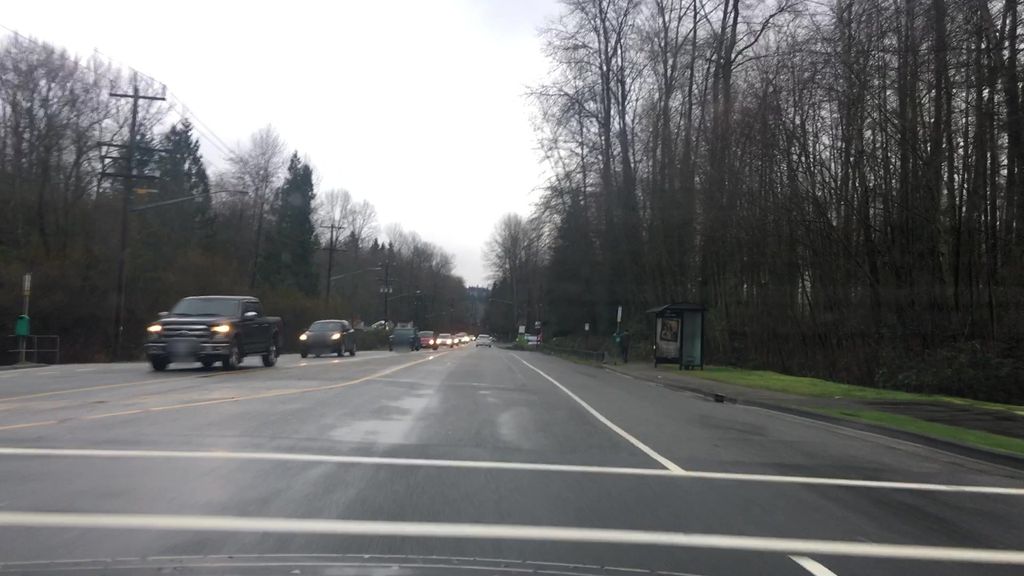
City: vancouver